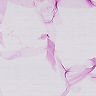
Metastatic tissue present: no